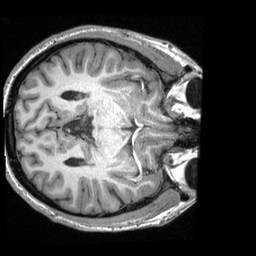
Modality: T1w
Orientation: axial
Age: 19
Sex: female
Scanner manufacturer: siemens
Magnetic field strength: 3 T
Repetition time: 2.3 s
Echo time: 0.00308 s